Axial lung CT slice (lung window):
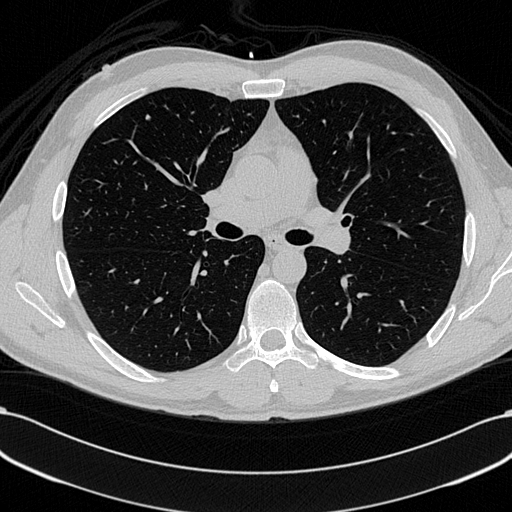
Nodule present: yes
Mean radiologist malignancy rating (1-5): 2